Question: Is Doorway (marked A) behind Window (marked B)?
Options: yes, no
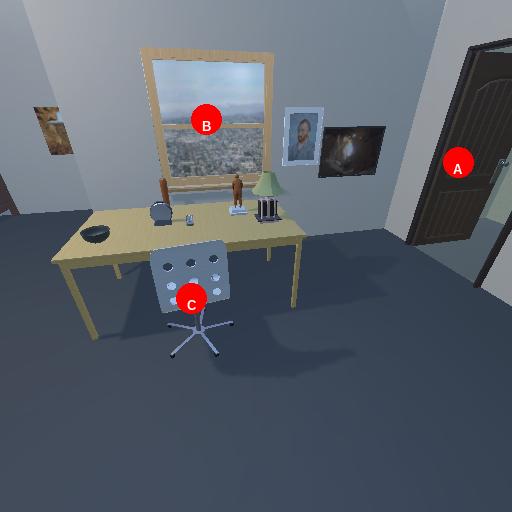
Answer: yes